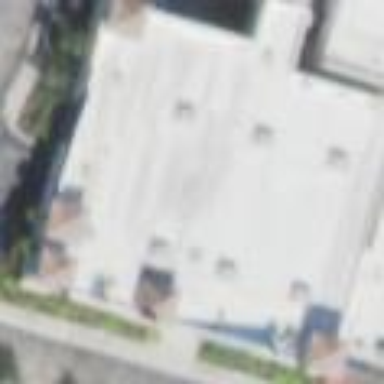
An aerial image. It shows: Building.